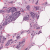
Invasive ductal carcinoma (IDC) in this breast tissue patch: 1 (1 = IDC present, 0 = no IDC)